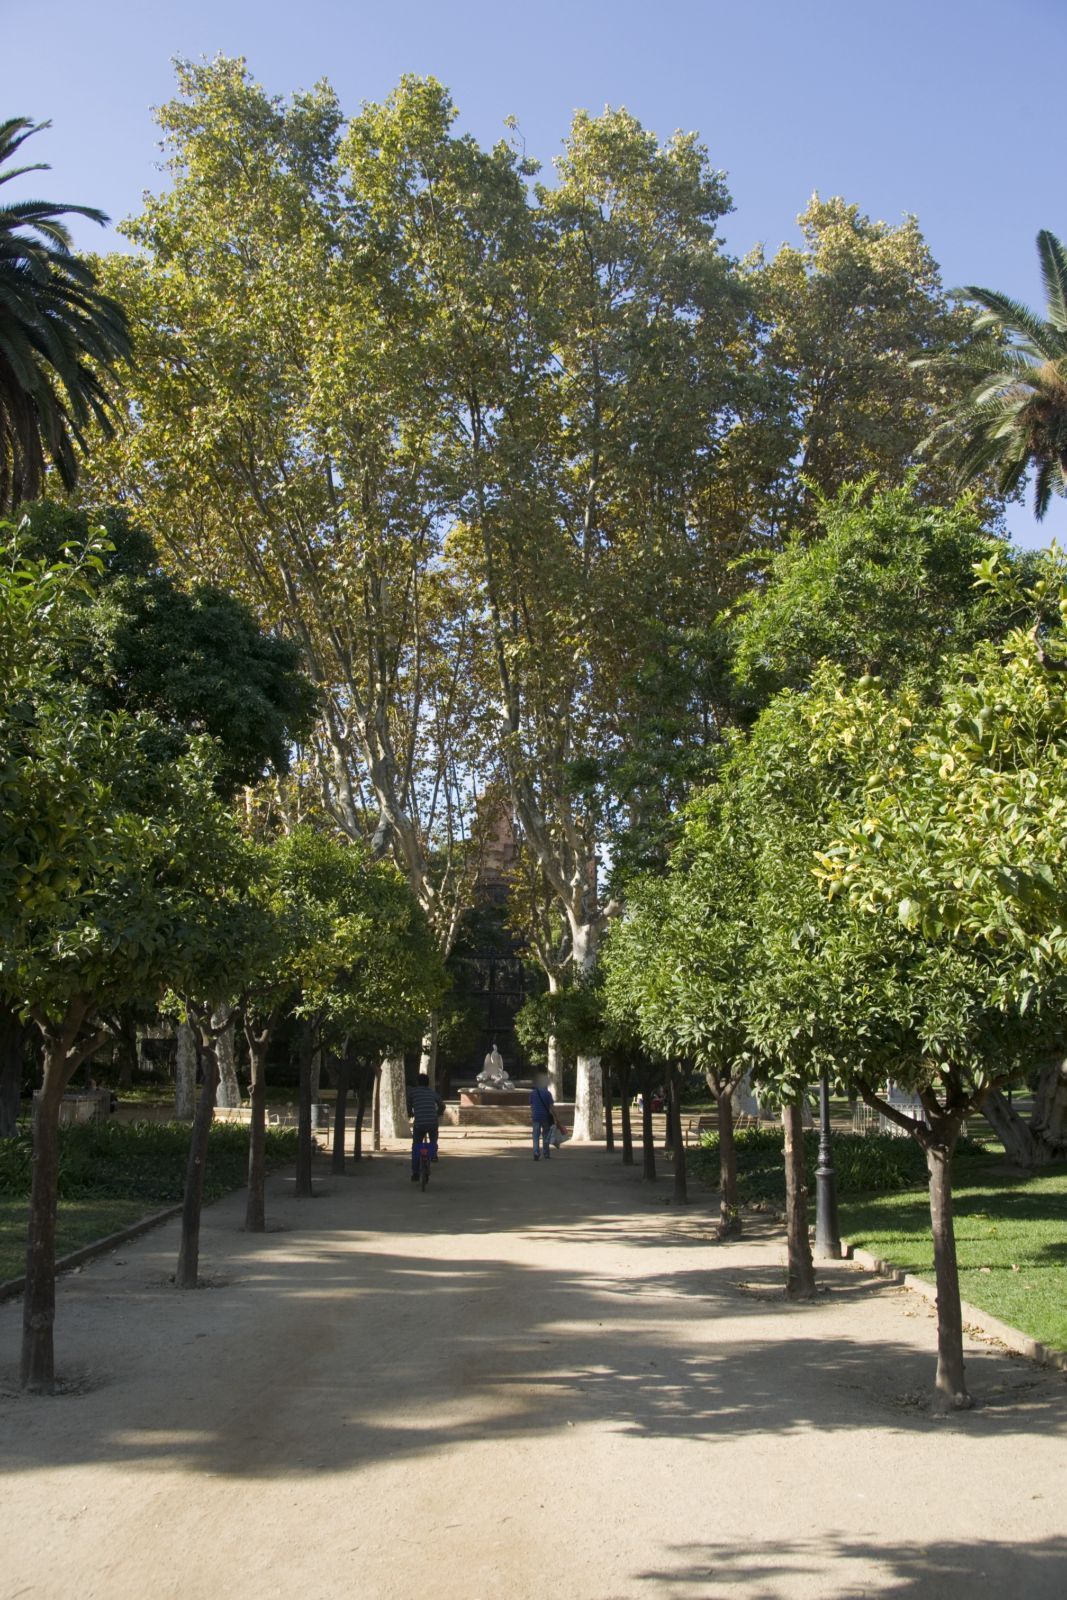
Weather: clear
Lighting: day
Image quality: good
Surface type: walking surface
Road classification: footway
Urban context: urban centre
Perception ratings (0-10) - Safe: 9.72, Lively: 6.2, Beautiful: 9.48, Boring: 6.12, Depressing: 2.96, Wealthy: 9.08